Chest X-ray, AP view. Patient: 58 years old, sex M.
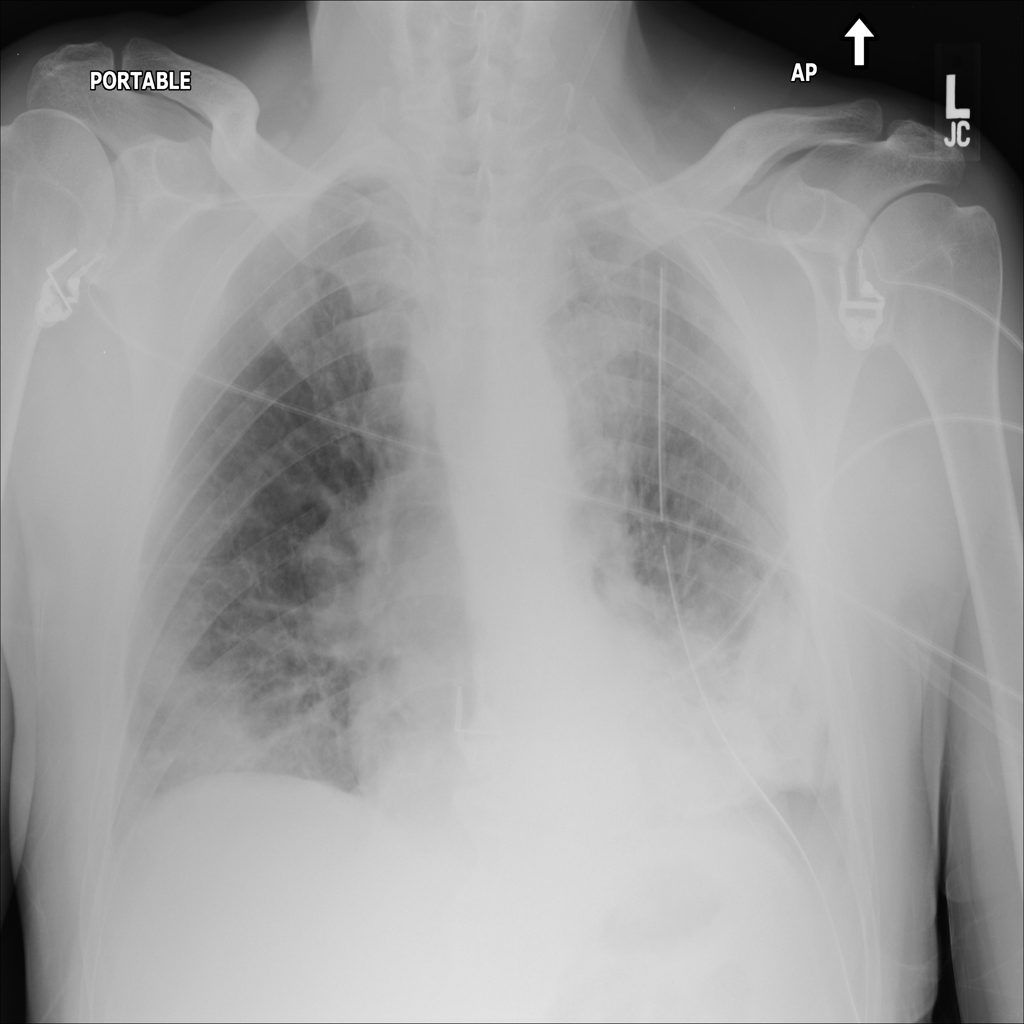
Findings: No Finding